Interaction volume radius: 10 \u00c5
Interaction volume height: 15 \u00c5
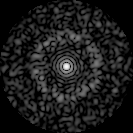
Disorder parameter: 0.8373